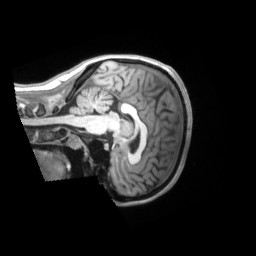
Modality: T1w
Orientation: sagittal
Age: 23
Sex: female
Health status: ill
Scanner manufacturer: siemens
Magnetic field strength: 3 T
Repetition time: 2.2 s
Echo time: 0.00157 s